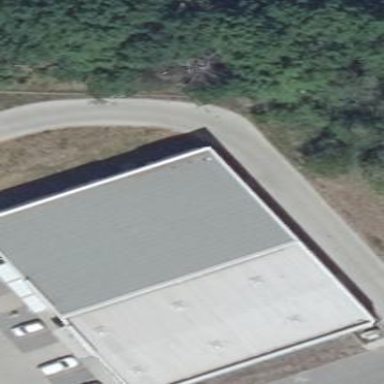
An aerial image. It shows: Commercial building housing hardware shop.